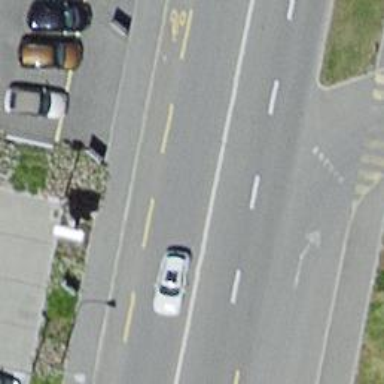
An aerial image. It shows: Secondary road with separate asphalt sidewalks and lanes for cyclists in both directions.